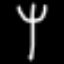
Label: fork